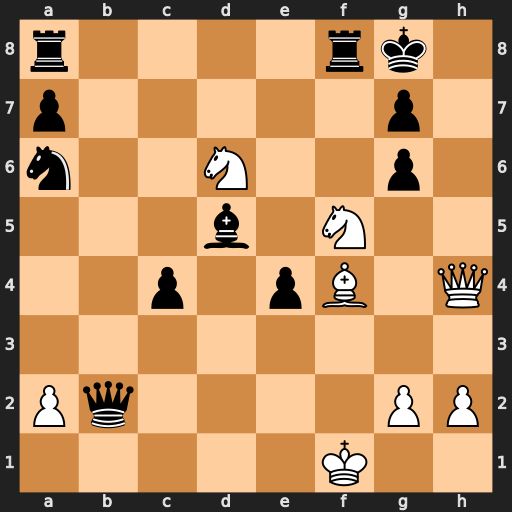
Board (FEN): r4rk1/p5p1/n2N2p1/3b1N2/2p1pB1Q/8/Pq4PP/5K2
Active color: w
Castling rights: -
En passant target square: -
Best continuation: Ne7#